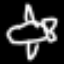
Label: airplane